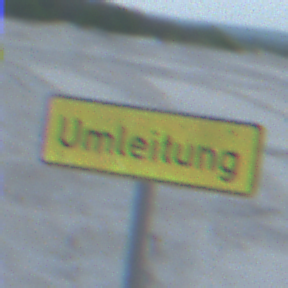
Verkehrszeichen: Umleitungsankuendigung
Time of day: SunriseSunset
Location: Outdoor (Beach)
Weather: PartlyCloudy
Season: NotSpecified
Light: Natural